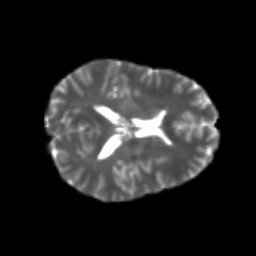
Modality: T2w
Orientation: axial
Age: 24
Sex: female
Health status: healthy
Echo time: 0.074 s